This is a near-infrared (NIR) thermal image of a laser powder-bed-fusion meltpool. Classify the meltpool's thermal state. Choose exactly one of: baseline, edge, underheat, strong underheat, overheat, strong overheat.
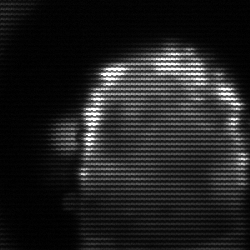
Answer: baseline